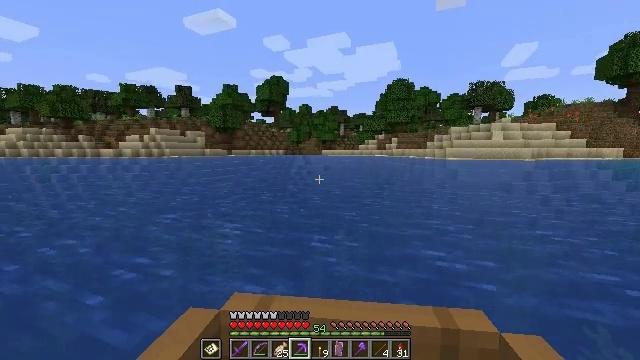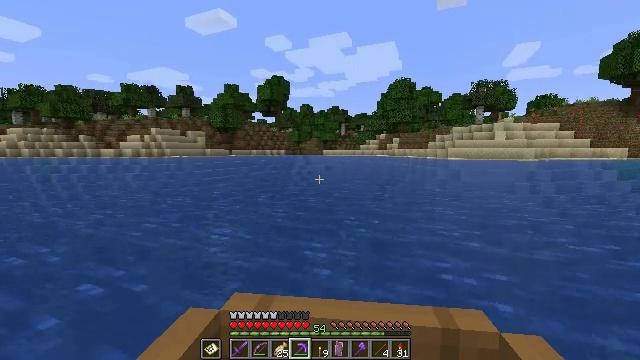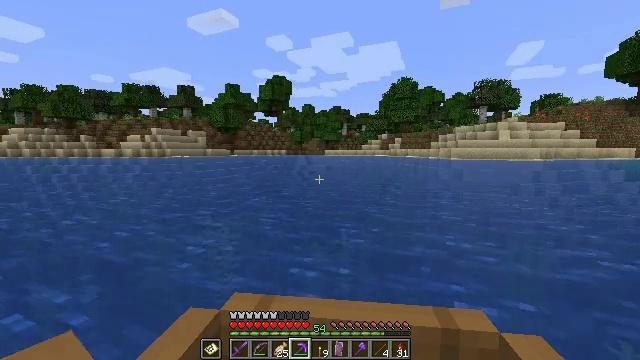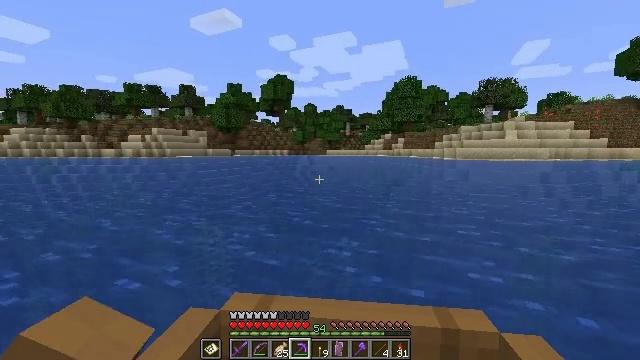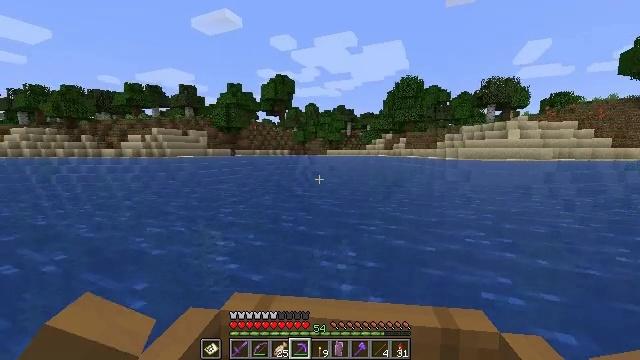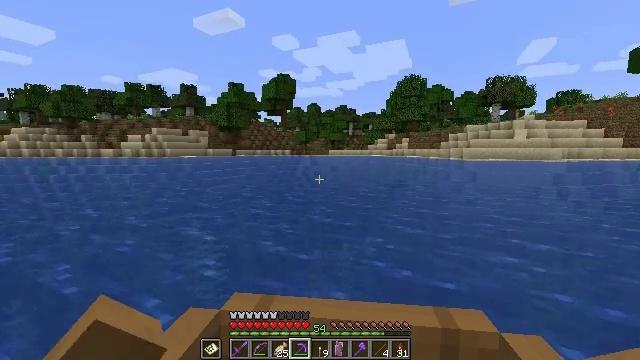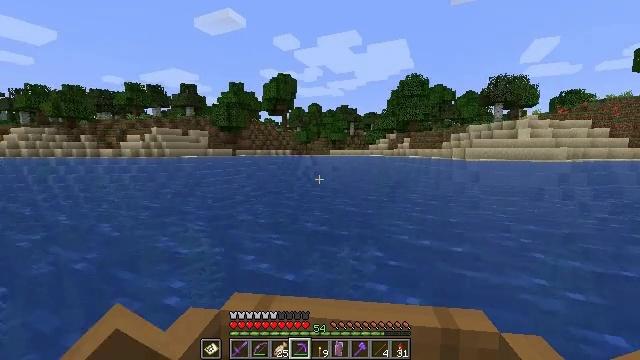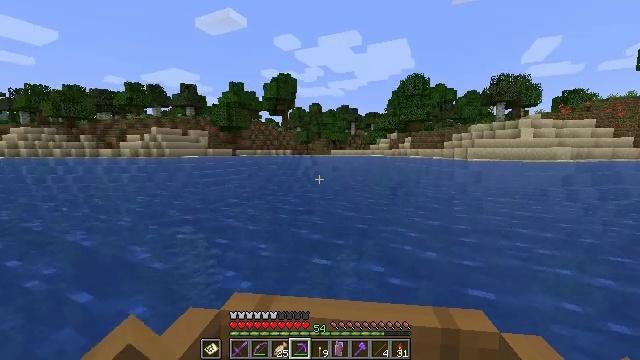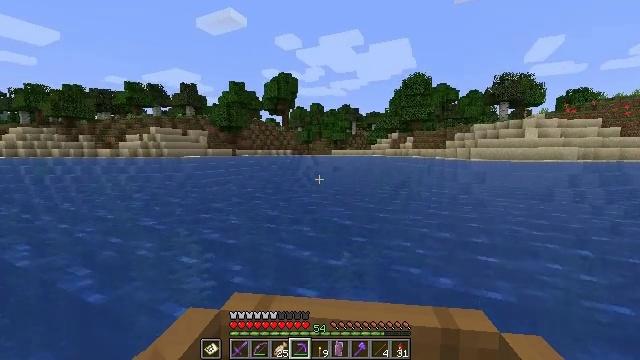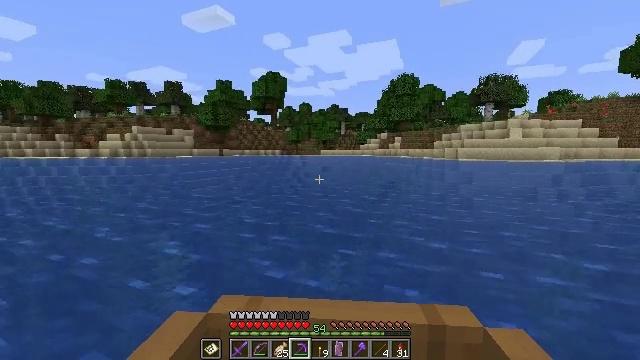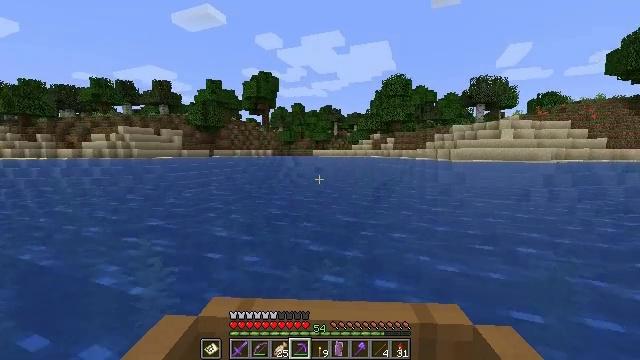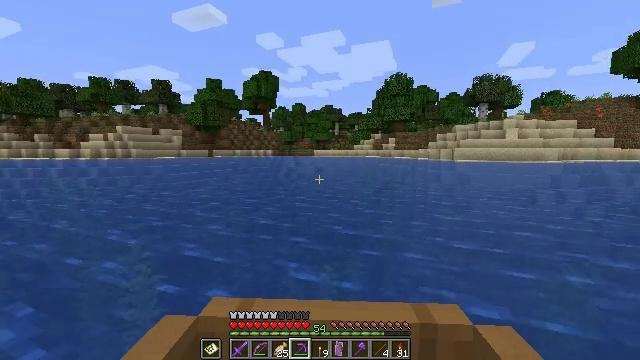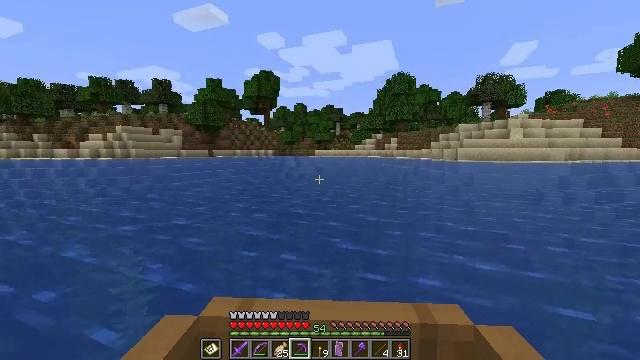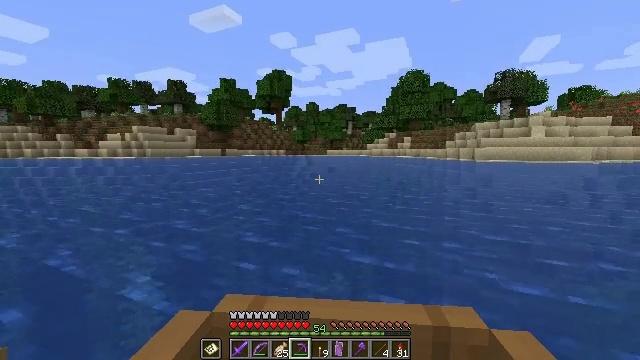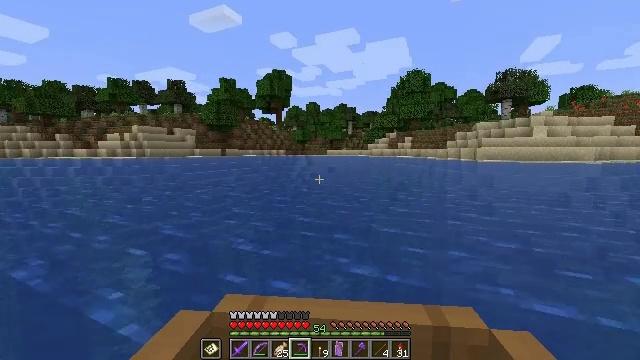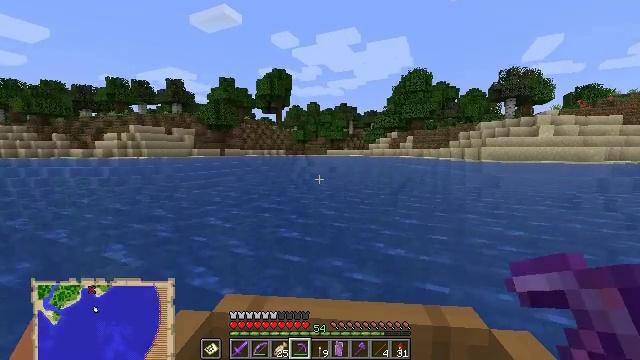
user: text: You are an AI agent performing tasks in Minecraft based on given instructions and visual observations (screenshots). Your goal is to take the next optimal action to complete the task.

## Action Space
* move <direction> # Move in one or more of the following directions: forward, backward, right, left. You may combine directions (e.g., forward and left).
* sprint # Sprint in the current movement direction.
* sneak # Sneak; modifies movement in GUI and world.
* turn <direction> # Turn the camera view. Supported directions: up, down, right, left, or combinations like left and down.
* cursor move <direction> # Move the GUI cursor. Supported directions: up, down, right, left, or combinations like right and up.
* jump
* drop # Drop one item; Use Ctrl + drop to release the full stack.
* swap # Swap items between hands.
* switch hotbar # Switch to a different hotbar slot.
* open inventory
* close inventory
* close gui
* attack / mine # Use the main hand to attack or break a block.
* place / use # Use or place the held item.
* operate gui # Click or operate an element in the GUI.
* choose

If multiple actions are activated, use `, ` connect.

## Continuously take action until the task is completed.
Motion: motion action
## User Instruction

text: Break the sand block.
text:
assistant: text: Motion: move forward
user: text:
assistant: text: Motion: move forward
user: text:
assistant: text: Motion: move forward
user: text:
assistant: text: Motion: move forward
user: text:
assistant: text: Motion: move forward
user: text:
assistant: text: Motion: move forward
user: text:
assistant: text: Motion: move forward
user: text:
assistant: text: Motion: move forward
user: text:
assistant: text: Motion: move forward, turn right
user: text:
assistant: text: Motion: move forward, turn right
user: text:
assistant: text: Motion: move forward
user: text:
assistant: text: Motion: move forward
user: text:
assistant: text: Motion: turn left
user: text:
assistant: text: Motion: no_op
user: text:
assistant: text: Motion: no_op
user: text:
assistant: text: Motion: no_op
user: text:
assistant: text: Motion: no_op
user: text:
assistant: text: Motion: no_op
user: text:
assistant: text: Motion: no_op
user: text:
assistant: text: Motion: no_op
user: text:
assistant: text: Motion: no_op
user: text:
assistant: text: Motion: no_op
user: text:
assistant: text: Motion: no_op
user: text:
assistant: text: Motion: no_op
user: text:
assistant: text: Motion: no_op
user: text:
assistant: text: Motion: no_op
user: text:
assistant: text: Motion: no_op
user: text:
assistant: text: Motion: no_op
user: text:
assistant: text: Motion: no_op
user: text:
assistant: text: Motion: move forward